Question: An example showing how the data is arranged.

I have 2 spreadsheets. One is large and not updated and one is small with more recent information. I am trying to update the larger one with information from the smaller one. Both sheets have data in the same columns (item # and supplier ID).
I am trying to match item #'s first because there are less duplicates. I used Match to return the row index of the matched item # in the first sheet, then checked whether the Supplier ID matched. If it does, I copy it to the first sheet. If not, I'm trying to get Match to find the next match by making a new range. I did this 3 times to try to get around duplicate Item IDs.
My code runs but I can't get it to transfer anything.
'''
Sub UpdateSheet()
Dim i As Integer
Dim targetRow As Integer
Dim nextTargetRow As Integer
Dim lastTargetRow As Integer
Dim totalRows As Integer
Dim totalSearchRows As Integer
Dim searchRange As Range
Dim nextSearchRange As Range
Dim lastSearchRange As Range
totalRows = Sheet5.Cells(Sheet5.Rows.Count, 1).End(xlUp).Row
totalSearchRows = Sheet1.Cells(Sheet1.Rows.Count, 1).End(xlUp).Row
'Sets search range to column in larger spreadsheet with Item #
Set searchRange = Sheet1.Range(Sheet1.Cells(2, 4), Sheet1.Cells(totalSearchRows, 4))
'For each item # in new spreadsheet
For i = 2 To i = totalRows
'Finds first row in search range which matches item #
targetRow = Application.Match(Sheet5.Cells(i, 4), searchRange, 0)
'If supplier ID column values match, replace entire row in Sheet 1 with values from corresponding row in Sheet5
If Sheet5.Cells(i, 1).Value = Sheet1.Cells(targetRow, 1).Value Then
Sheet1.Cells(targetRow, 1).EntireRow.Value = Sheet5.Cells(i, 1).EntireRow.Value
'If supplier ID column values do not match, search for next item # match
Else: Set nextSearchRange = Sheet1.Range("D" & targetRow + 1, "D" & totalSearchRows)
nextTargetRow = Application.Match(Sheet5.Cells(i, 4), nextSearchRange, 0)
If Sheet5.Cells(i, 1).Value = Sheet1.Cells(nextTargetRow, 1).Value Then
Sheet1.Cells(nextTargetRow, 1).EntireRow.Value = Sheet5.Cells(i, 1).EntireRow.Value
Else: Set lastSearchRange = Sheet1.Range("D" & nextTargetRow + 1, "D" & totalSearchRows)
lastTargetRow = Application.Match(Sheet5.Cells(i, 4), lastSearchRange, 0)
If Sheet5.Cells(i, 1).Value = Sheet1.Cells(lastTargetRow, 1).Value Then
Sheet1.Cells(lastTargetRow, 1).EntireRow.Value = Sheet5.Cells(i, 1).EntireRow.Value
End If
End If
End If
Next
End Sub
'''
I know I should be doing this with a loop but can't think of how to set it up.
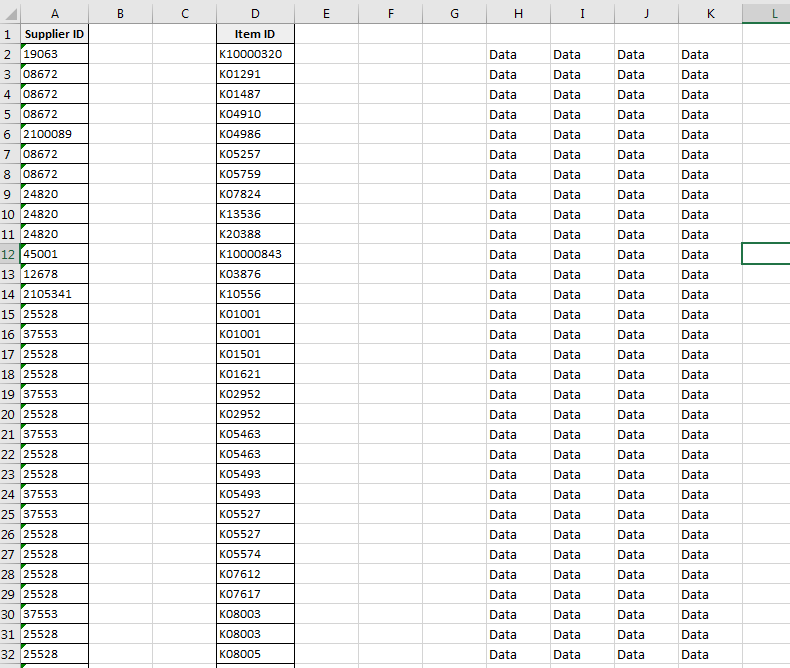
Answer: I recommend using <URL> combined with .FindNext to create a Find loop for the Item ID, which you can then use to verify if the Supplier ID also matches. Given the information provided in your example image and in your code, something like this should work for you:
'''
Sub UpdateSheets()
Dim wb As Workbook
Dim wsData As Worksheet
Dim wsNew As Worksheet
Dim rSearchCell As Range
Dim rFound As Range
Dim sFirst As String
Dim sMessage As String
Dim sNotFound As String
Dim lUpdateCounter As Long
Dim bUpdated As Boolean
Set wb = ActiveWorkbook
Set wsData = wb.Sheets(1)
Set wsNew = wb.Sheets(5)
'Item ID is column D, search for that first
For Each rSearchCell In wsNew.Range("D2", wsNew.Cells(wsNew.Rows.Count, "D").End(xlUp)).Cells
bUpdated = False
Set rFound = Nothing
Set rFound = wsData.Columns("D").Find(rSearchCell.Value, wsData.Cells(wsData.Rows.Count, "D"), xlValues, xlWhole)
If Not rFound Is Nothing Then
'Match was found for the Item ID, start a loop to match the Supplier ID in column A
sFirst = rFound.Address
Do
If LCase(wsData.Cells(rFound.Row, "A").Value) = LCase(wsNew.Cells(rSearchCell.Row, "A").Value) Then
'Found the matching supplier ID, update the Data sheet with the info from the New sheet
rFound.EntireRow.Value = rSearchCell.EntireRow.Value
lUpdateCounter = lUpdateCounter + 1
bUpdated = True
Exit Do 'Exit the Find loop and move to the next rSearchCell
End If
Set rFound = wsData.Columns("D").FindNext(rFound)
Loop While rFound.Address <> sFirst
End If
If bUpdated = False Then
sNotFound = sNotFound & Chr(10) & "Item ID: " & rSearchCell.Value & " // Supplier ID: " & wsNew.Cells(rSearchCell.Row, "A").Value
End If
Next rSearchCell
sMessage = "Update completed for " & lUpdateCounter & " rows of data."
If Len(sNotFound) > 0 Then
sMessage = sMessage & Chr(10) & _
Chr(10) & _
"Unable to find matches for the following rows:" & _
sNotFound
End If
'Provide message to user indicating macro completed, and if there were any rows not found in wsData
MsgBox sMessage, , "Update Completed"
End Sub
'''